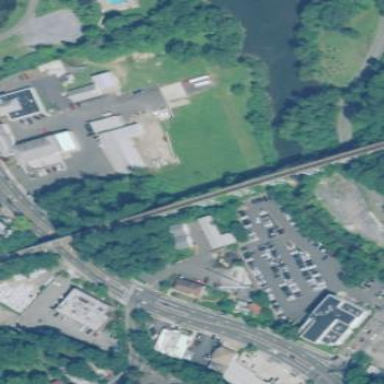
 carrying the Long Island Rail Road's Port Washington Branch over the Manhasset Valley."